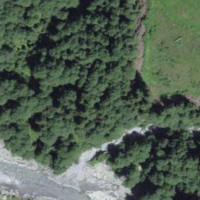
EUNIS habitat code: 43
Species observed at this site:
Chrysosplenium alternifolium